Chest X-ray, AP view. Patient: 68 years old, sex F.
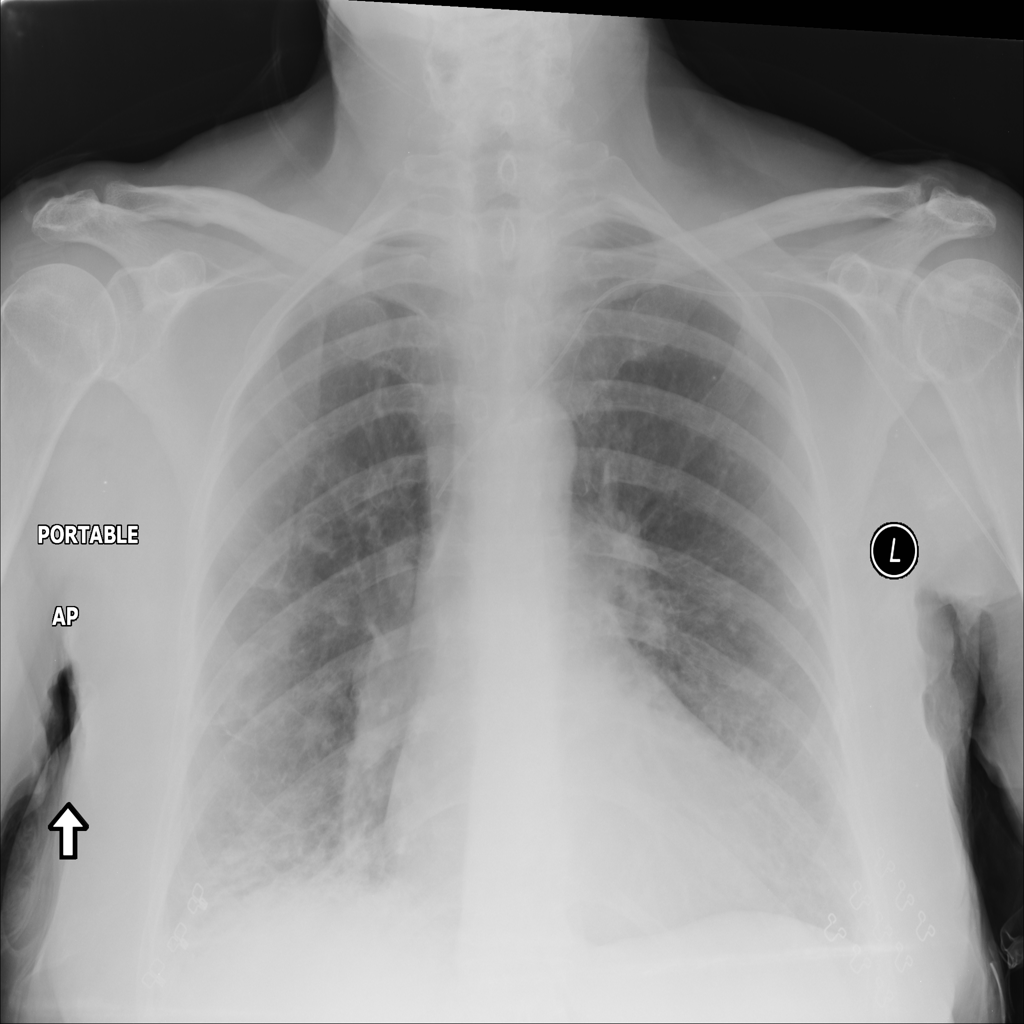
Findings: Infiltration